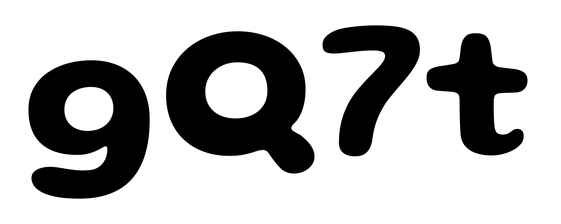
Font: Gluten_SemiBold